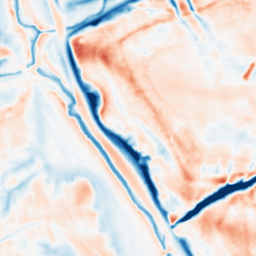
Category: multiscale
Decomposition family: dog_multiscale
Decomposition parameters: sigma_ratio: 2
n_scales: 3
base_sigma: 1
Upsampling method: cubic_catmull_rom
Upsampling parameters: scale: 8
Upsampling scale: 8